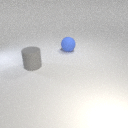
large gray rubber cylinder to the left of large blue rubber sphere